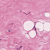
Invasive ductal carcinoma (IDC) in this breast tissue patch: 0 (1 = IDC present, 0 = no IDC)